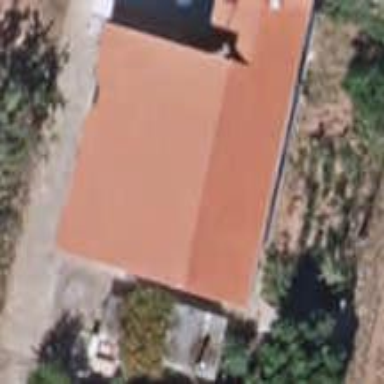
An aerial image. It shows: Simple house.